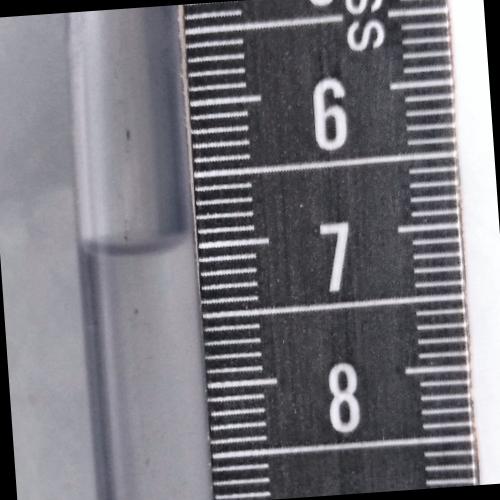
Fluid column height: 7.0 cm